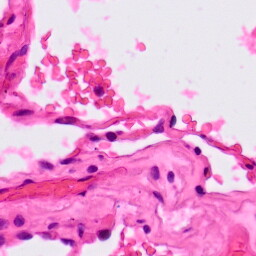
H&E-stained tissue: Lung